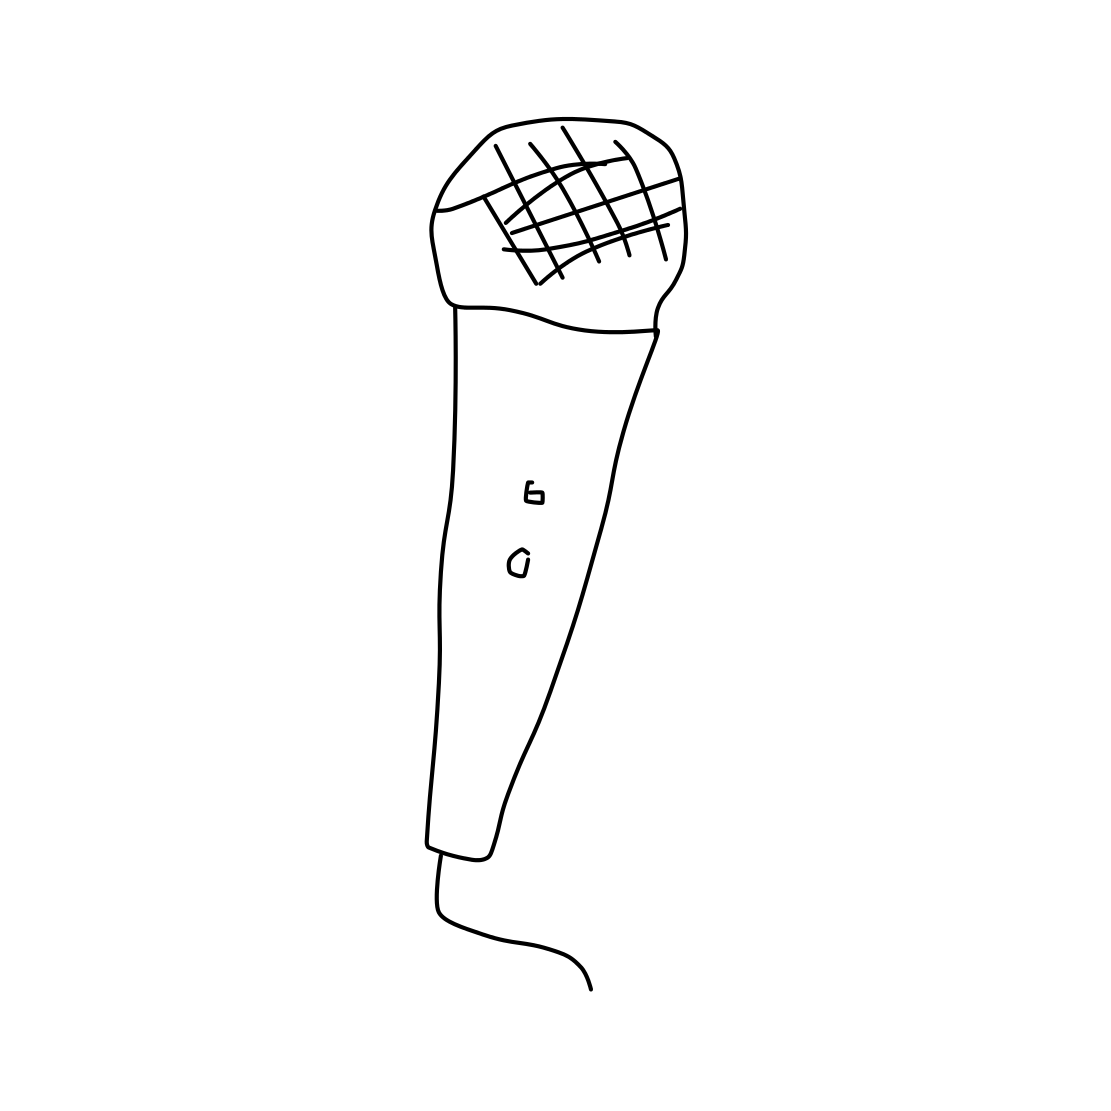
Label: microphone